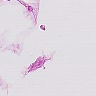
Metastatic tissue present: no